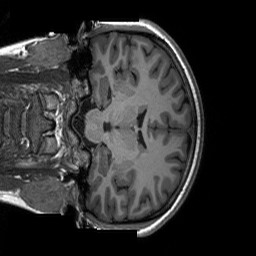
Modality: T1w
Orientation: coronal
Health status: ill
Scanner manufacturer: siemens
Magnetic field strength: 3 T
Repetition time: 2.3 s
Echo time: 0.00226 s